Question:
I have this handy little gauge using highcharts js library, but I am unsure how to remove the "0" shown right in the middle. It was not there until I updated to the latest highcharts api, how do I remove that, what property what it be?
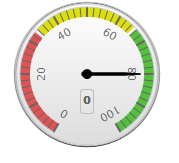
Answer: <URL>
> Data labels for the gauge. For gauges, the data labels are enabled by default and shown in a bordered box below the point.
You can change it in the plotOptions config or the series config as I've done in this <URL>.
'''
series: [{
name: 'Speed',
data: [80],
tooltip: {
valueSuffix: ' km/h'
},
dataLabels:{enabled:false} // <-- turn that off
}]
'''